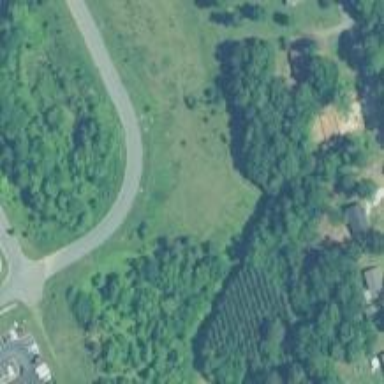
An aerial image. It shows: Driveway leading to service road.